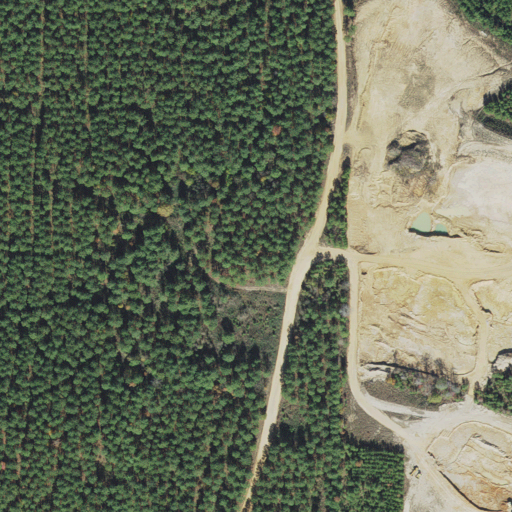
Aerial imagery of mountain in Arkansas named Jennings Hill containing evergreen forest, barren land, open development, grassland, shrub, low intensity development, and medium intensity development